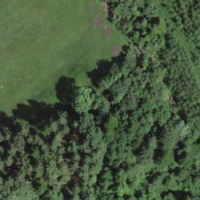
EUNIS habitat code: 41
Species observed at this site:
Caltha palustris